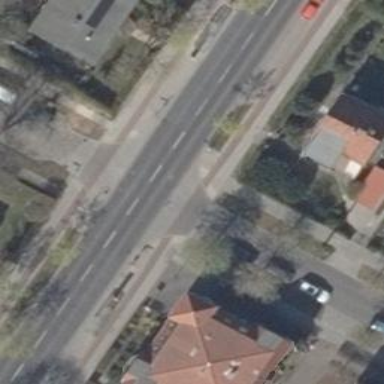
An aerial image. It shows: Unmarked crossing on footway.